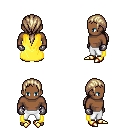
a pixel art fantasy rpg character, male body template, human, dark skin, yellow cape, white pants, white blonde ponytail hairstyle, metal gloves, gold boots, four views (front, back, left, right), 2x2 character sprite sheet, small pixel art, hard edges, no anti-aliasing